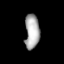
Tissue: lung
Cell type: Epithelial cells
Senescence score: 0.55
Nuclear area (px): 489
Mean DAPI intensity: 171.493